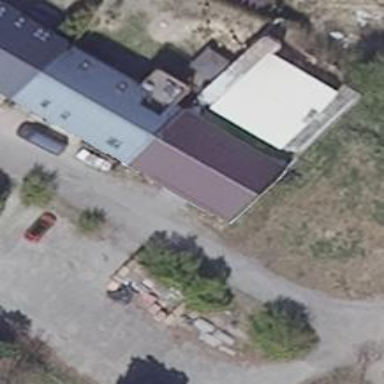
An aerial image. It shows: Service building.